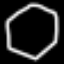
Label: octagon